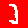
Digit: 3